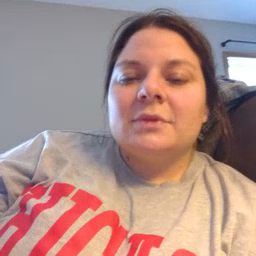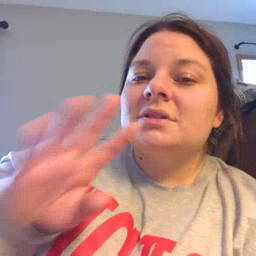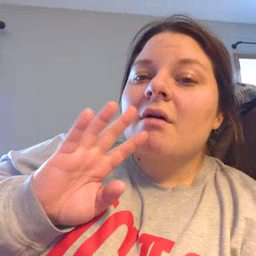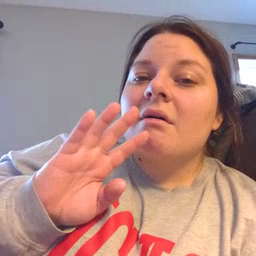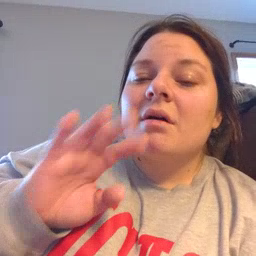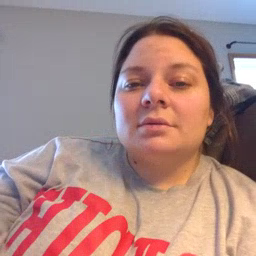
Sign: talk